You are looking at the wavelet scalogram of a bearing's acceleration signal. Based on the visible evidence, which condition applies: normal, inner_race, outer_race, ball?
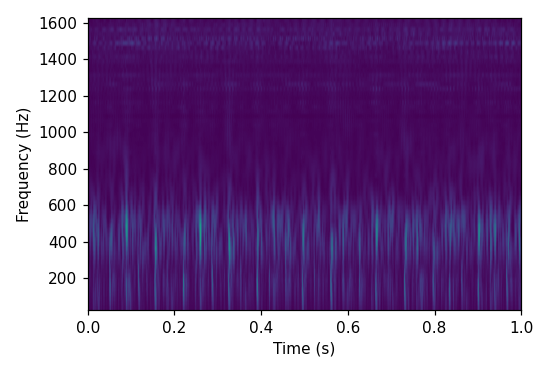
Answer: outer_race